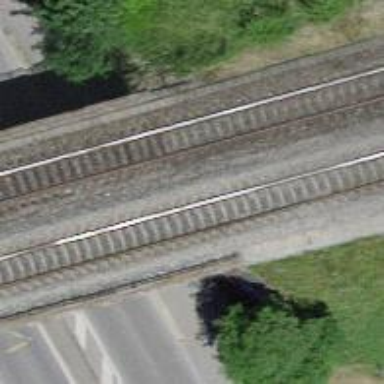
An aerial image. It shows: Single-track railway bridge with electrified contact line.